Interaction volume radius: 5 \u00c5
Interaction volume height: 30 \u00c5
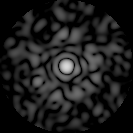
Disorder parameter: 0.8254